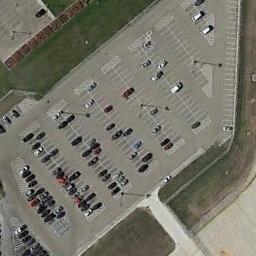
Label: parking_lot